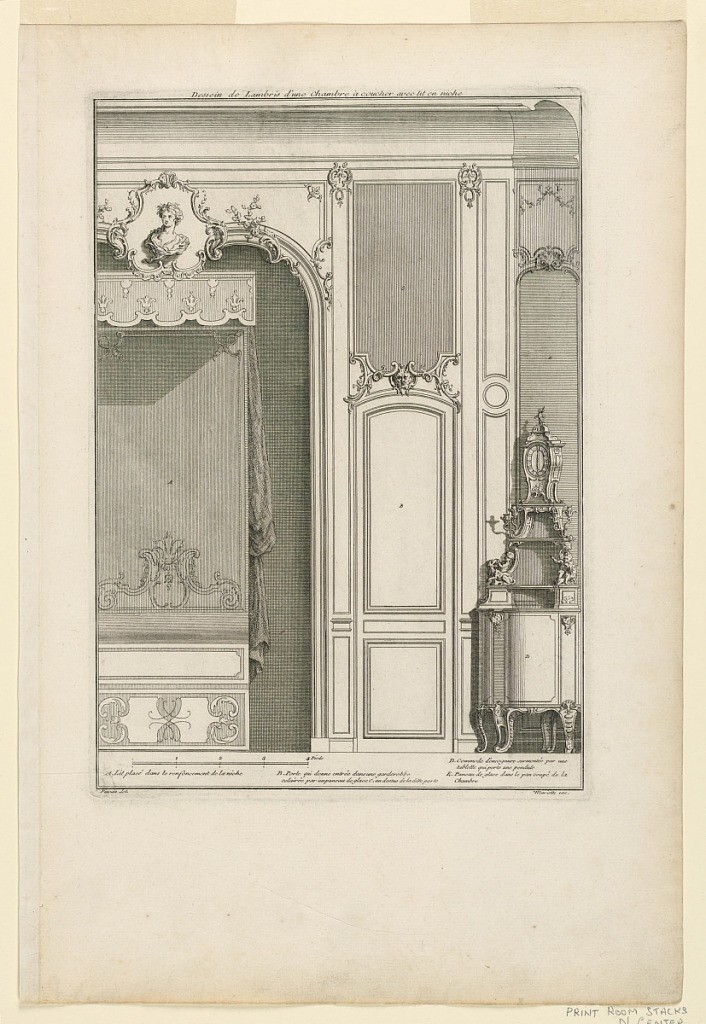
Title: Dessin de Lambris d'une chambre a coucher avec lit en niche
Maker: Nicolas Pineau, French, 1684-1754
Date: ca. 1727
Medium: Engraving on white laid paper
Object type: Print
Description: Vertical rectangle. A corner in a bedroom, showing, at right, half of the bed in a niche. Bed with a canopy. Niche decorated with a medallion depicting a bust. At right, a small corner commode with a clock.